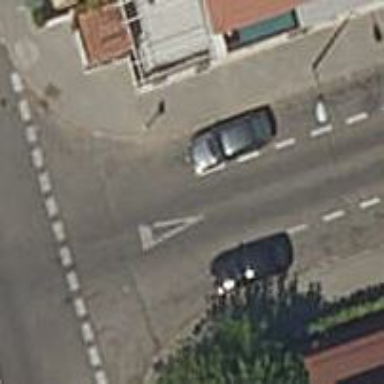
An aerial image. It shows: Road with "give way" sign.